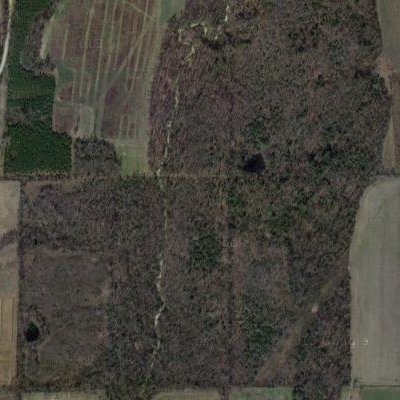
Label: Forest